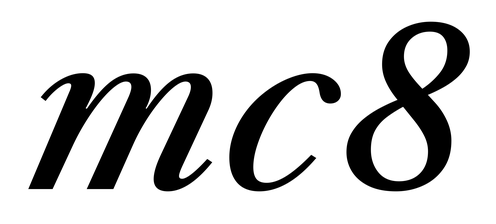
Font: LibreCaslonText-Italic_Medium_Italic